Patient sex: M
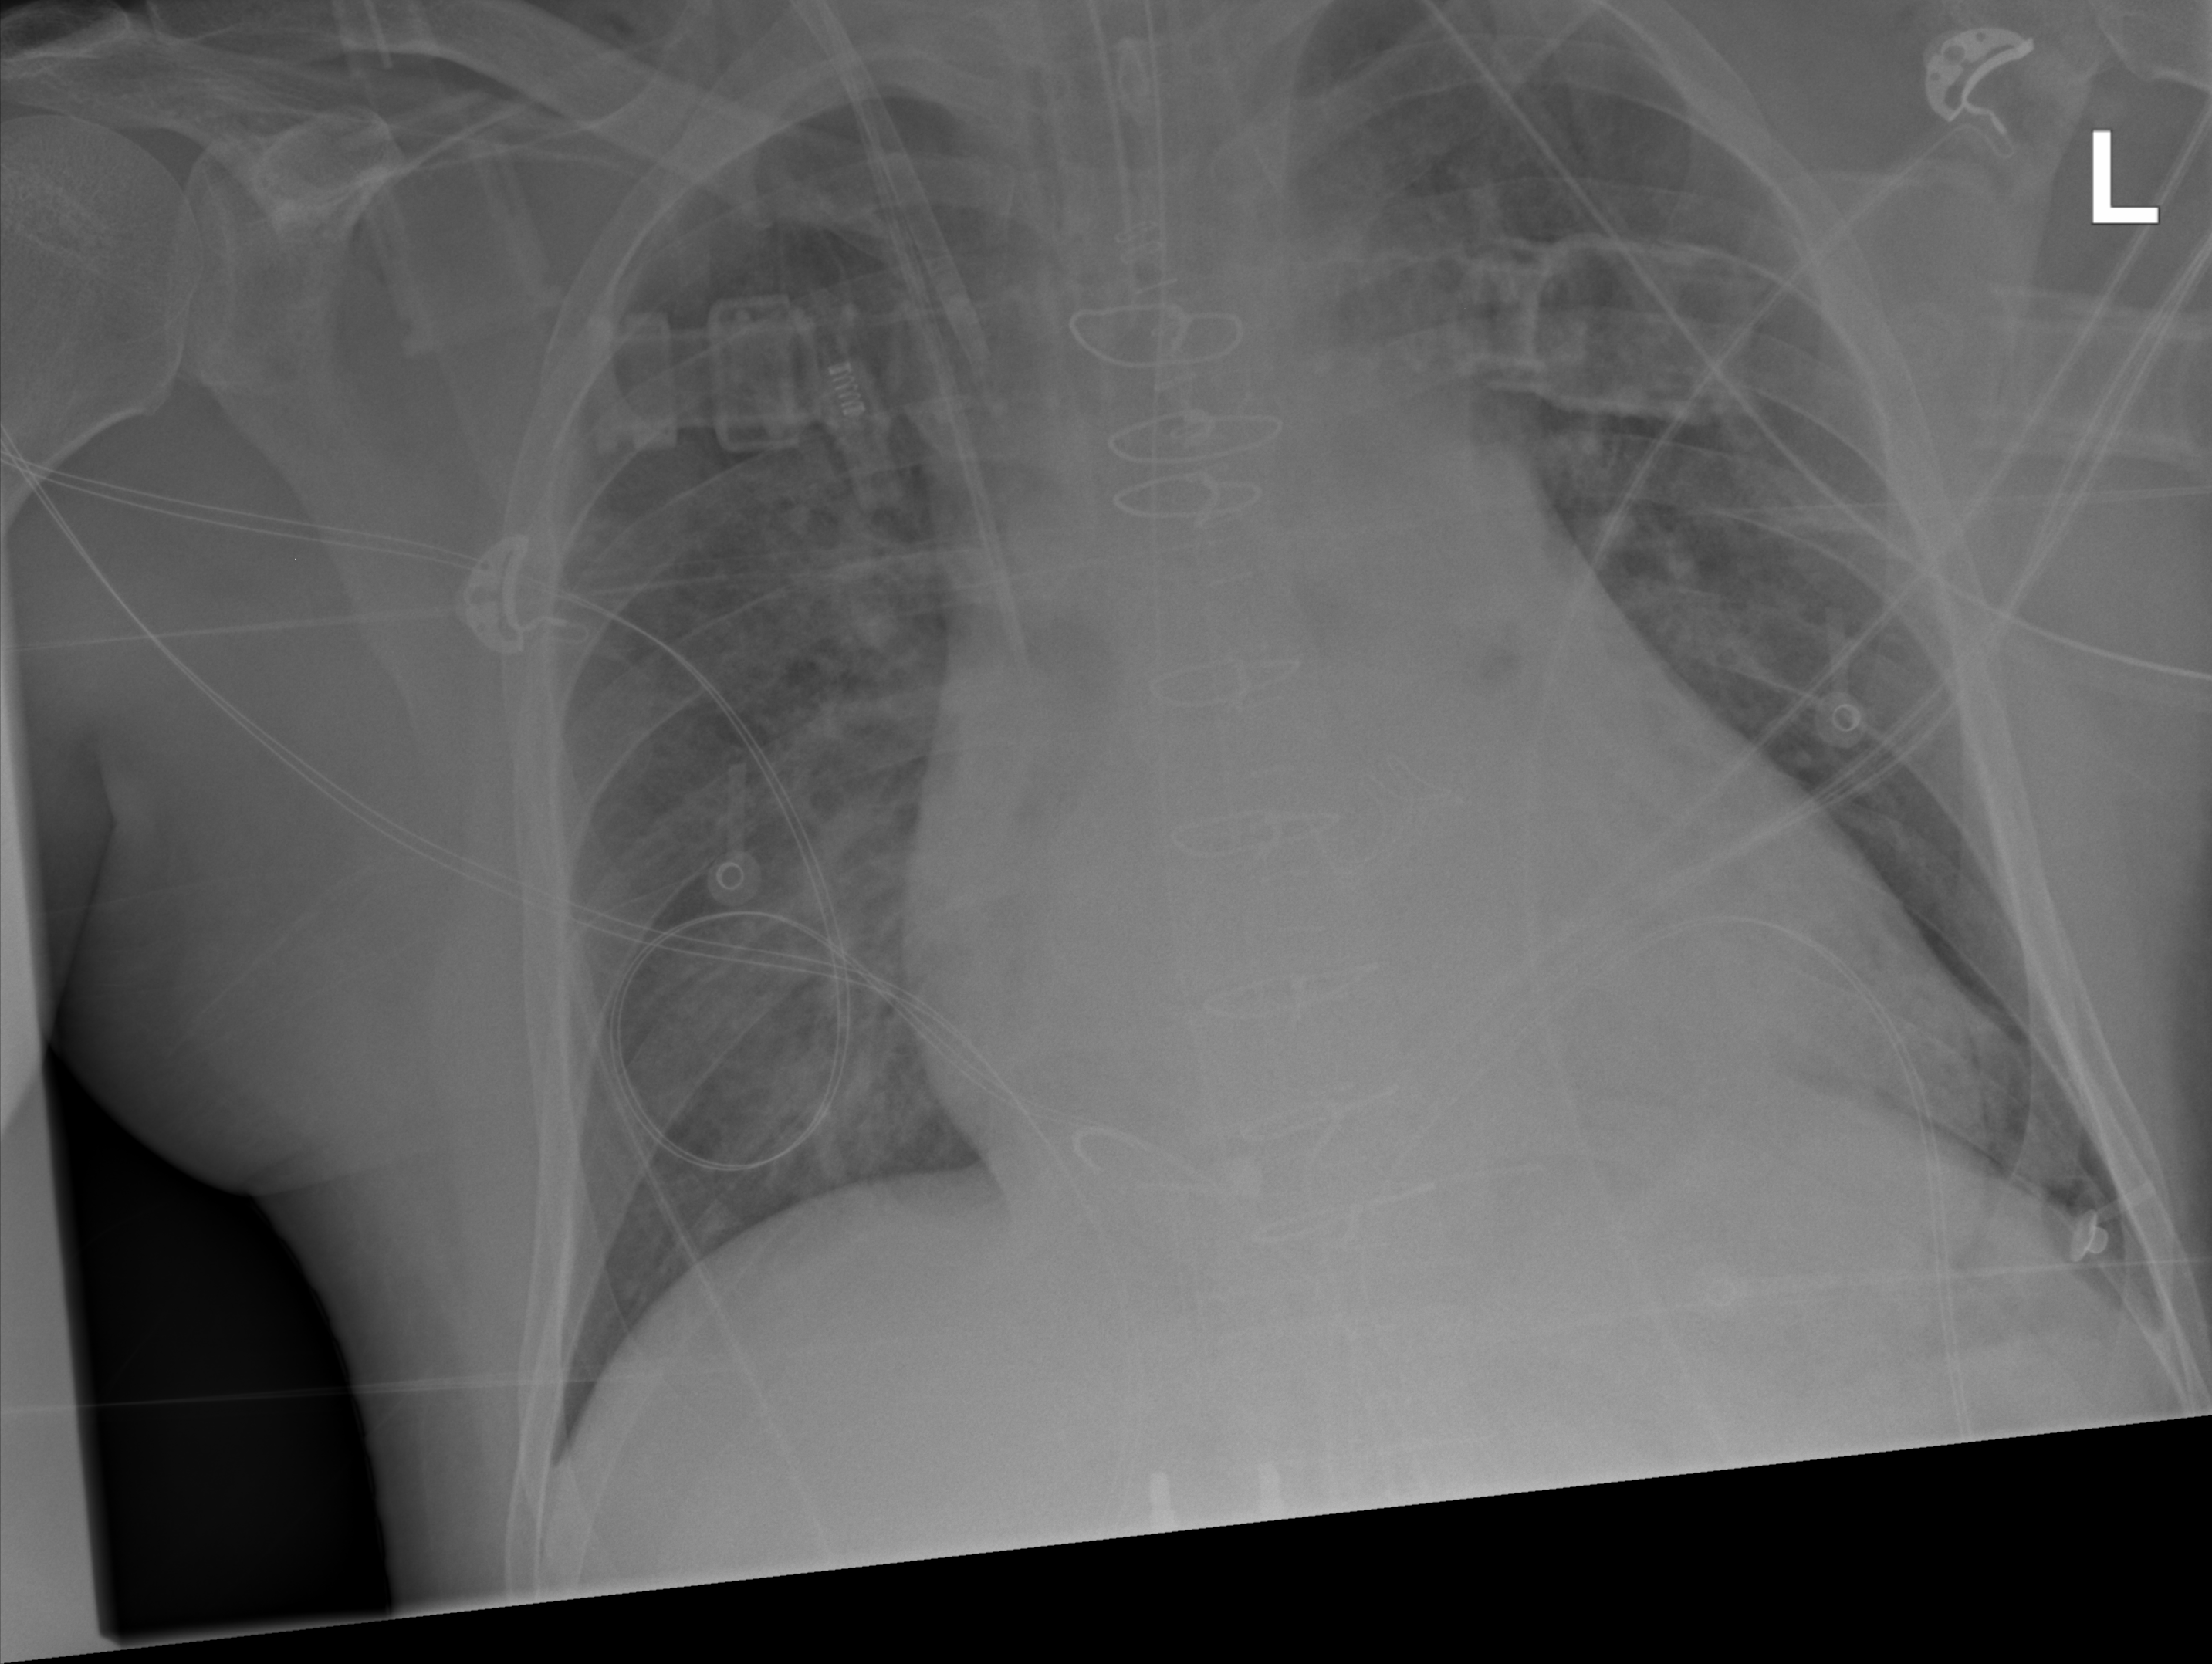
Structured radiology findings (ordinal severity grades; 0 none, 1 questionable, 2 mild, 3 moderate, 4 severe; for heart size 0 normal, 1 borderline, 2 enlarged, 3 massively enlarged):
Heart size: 2
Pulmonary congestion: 2
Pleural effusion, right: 0
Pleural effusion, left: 0
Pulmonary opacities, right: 2
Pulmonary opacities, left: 1
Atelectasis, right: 2
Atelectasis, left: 0